Question: I was able to use the older version of Twitter Typeahead without a problem, my knowledge of the new one is definitely limited, and I am definitely confused on why there are duplicate entries showing up.
This is my Javascript:
'''
// Sources
var sources = new Bloodhound({
datumTokenizer: Bloodhound.tokenizers.obj.whitespace('name'),
queryTokenizer: Bloodhound.tokenizers.whitespace,
prefetch: '/sources/prefetch/',
remote: '/sources/prefetch/'
});
sources.initialize();
$('#a_sources_list').typeahead(null, {
name: 'sources',
displayKey: 'name',
source: sources.ttAdapter()
})
'''
returns:
'''
[{"id":"1","name":"Google"},{"id":"3","name":"Yahoo"}]
'''
Here is a screenshot of what is happening:
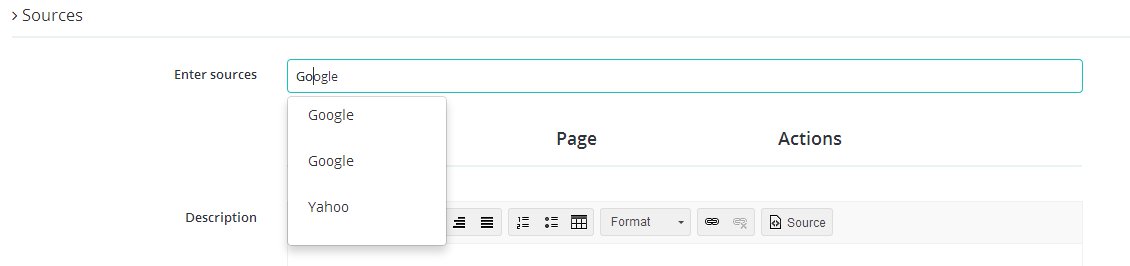
Answer: The issue was with both 'prefetch' and 'remote' being called from the same source.
The issue is detailed here:
<URL>
Essentially, has a default limit. If the number of suggestions are under that limit, it calls the remote URL.
There is an option to create a duplicate detector:
<URL>
You can use this to make sure the same item doesn't appear twice.
Here's an example of a dupDetector:
<URL>
'''
dupDetector: function(remoteMatch, localMatch) {
return remoteMatch.id === localMatch.id;
}
'''